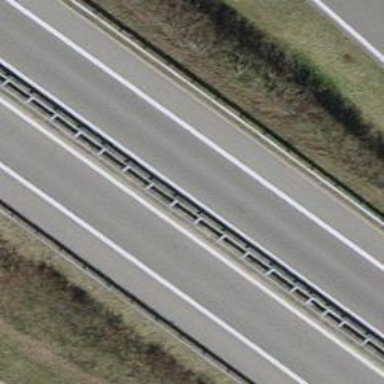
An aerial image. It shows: Trunk motorroad.